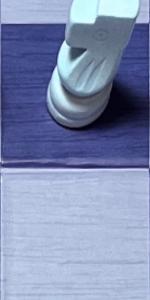
Label: Empty